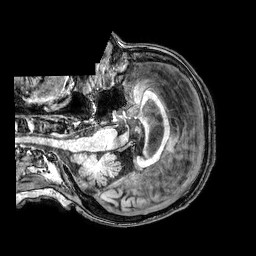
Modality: T1w
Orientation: axial
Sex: female
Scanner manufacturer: philips
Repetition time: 0.008282 s
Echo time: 0.0038 s